Question: I have a contentview (Defined in an xib file) which has some labels and two buttons in it (white view on screenshot 1.a). If we came how It is shown on the screen, let me draw the scheme;
'''
ViewController View -> View (Custom View Class) -> UIScrollView -> ContentView (Xib file)
'''
Buttons are placed related to bottom margin. They both placed to bottom. Top button has a constraint which has 10 constant related to bottom of last label (This is 'greater than equal constraint' and has 'UILayoutPriority' of 5).
: When I give constraint from button to label even It is greater than equal, button stacks just 10 point below to label. Even there is so much gap in bottom. (Screenshot 2.a)
I want that If all contents are fit on the screen with minimum 10 constraint from last label to first button, don't scroll. If not, scroll.
Custom View Class:
'''
override init(frame: CGRect) {
super.init(frame: frame)
initialize()
}
func initialize() {
self.translatesAutoresizingMaskIntoConstraints = false
let name = String(describing: type(of: self))
let nib = UINib(nibName: name, bundle: .main)
nib.instantiate(withOwner: self, options: nil)
cancelButton.layer.borderColor = UIColor.darkGray.cgColor
cancelButton.layer.borderWidth = 1.0
scrollView.translatesAutoresizingMaskIntoConstraints = false
self.addSubview(self.scrollView)
scrollView.leadingAnchor.constraint(equalTo: self.leadingAnchor).isActive = true
scrollView.trailingAnchor.constraint(equalTo: self.trailingAnchor).isActive = true
scrollView.topAnchor.constraint(equalTo: self.topAnchor).isActive = true
scrollView.bottomAnchor.constraint(equalTo: self.bottomAnchor).isActive = true
scrollView.addSubview(contentView)
self.contentView.translatesAutoresizingMaskIntoConstraints = false
//self.contentView.clipsToBounds = true
contentView.leadingAnchor.constraint(equalTo: scrollView.leadingAnchor).isActive = true
contentView.trailingAnchor.constraint(equalTo: scrollView.trailingAnchor).isActive = true
contentView.topAnchor.constraint(equalTo: scrollView.topAnchor).isActive = true
contentView.bottomAnchor.constraint(equalTo: scrollView.bottomAnchor).isActive = true
contentView.widthAnchor.constraint(equalTo: scrollView.widthAnchor).isActive = true
}
'''
If content fit into view, I want like below image. If not button can go up till It fits, If It doesn't fit even though, View should be scrollable.
<URL>
Screenshot 2.a

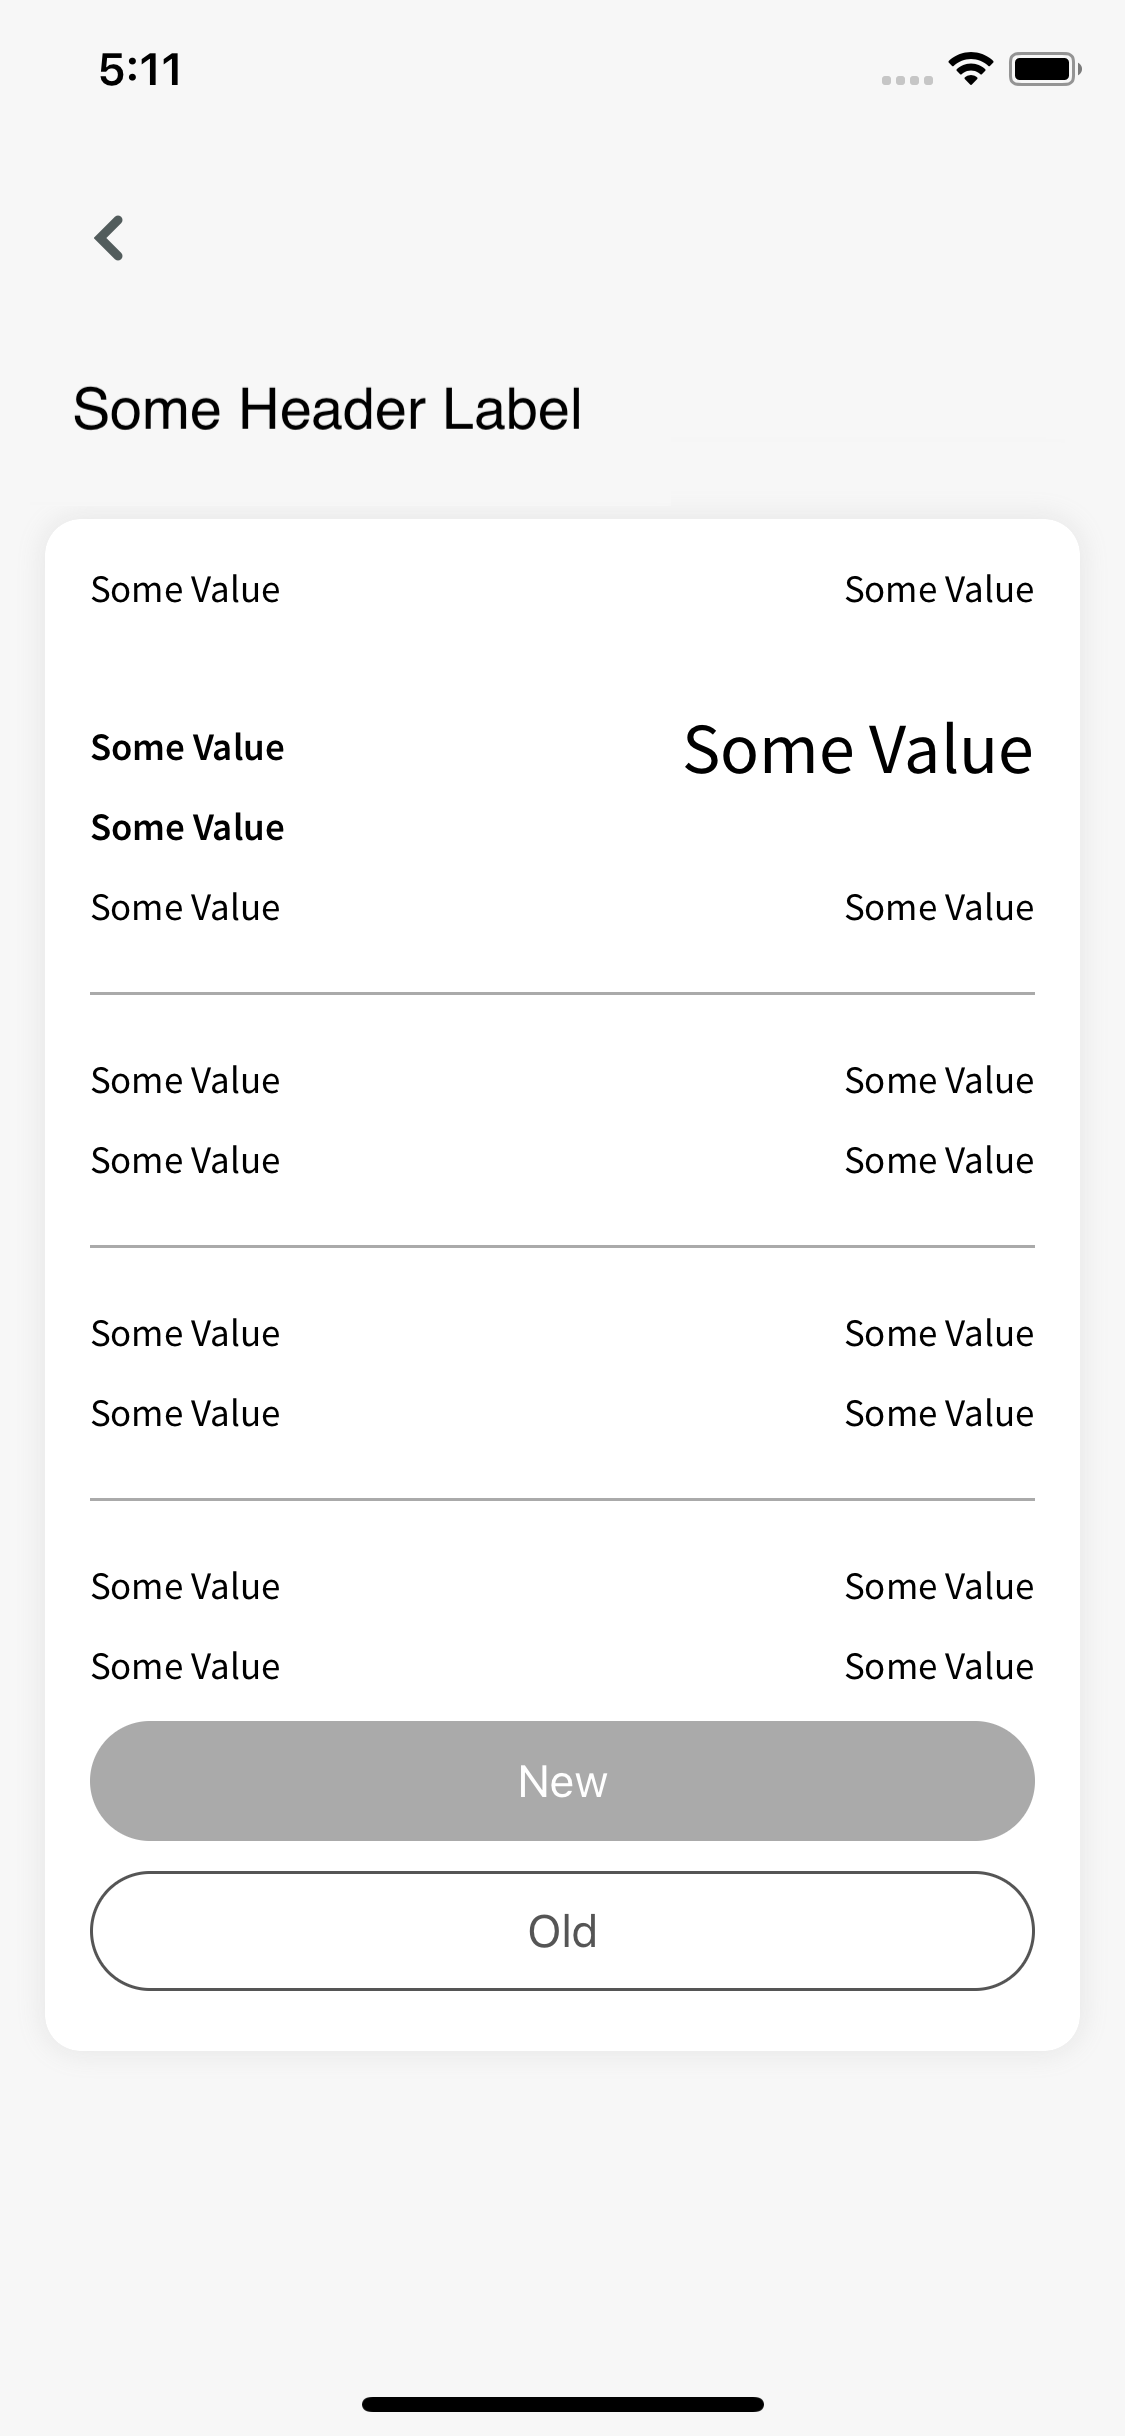
Answer: The following line should be enough to calculate the height of the contents inside the scroll view and give you the proper behavior you expect.
'''
contentView.heightAnchor.constraint(greaterThanOrEqualTo: scrollView.heightAnchor).isActive = true
'''